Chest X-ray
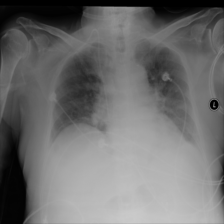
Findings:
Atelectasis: negative
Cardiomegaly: negative
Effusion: negative
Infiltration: negative
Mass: negative
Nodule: negative
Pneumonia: negative
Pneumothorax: negative
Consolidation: negative
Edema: negative
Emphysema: negative
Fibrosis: negative
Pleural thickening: negative
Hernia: negative